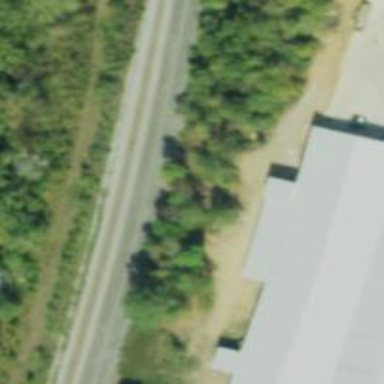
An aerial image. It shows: Rail spur service.